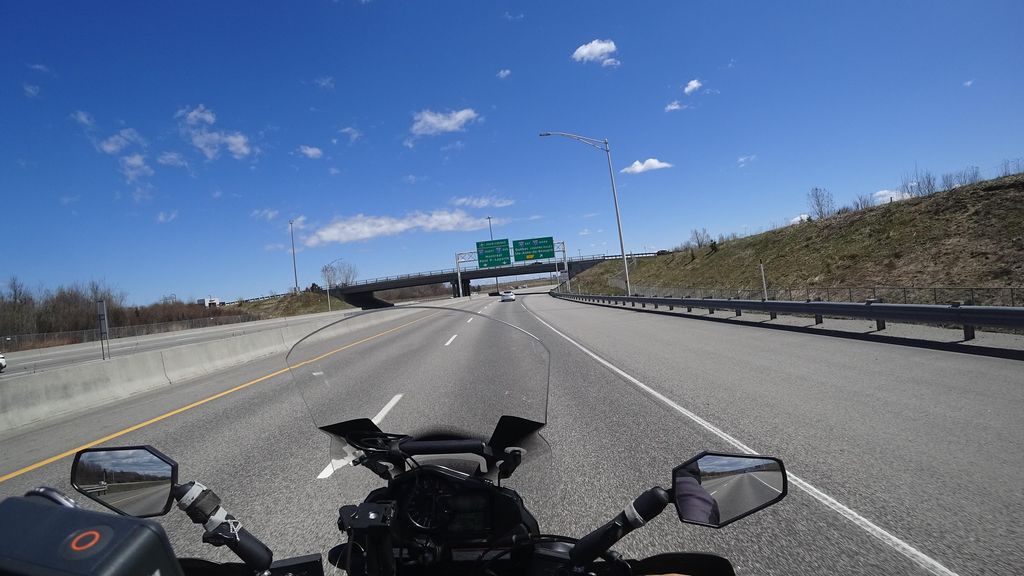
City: quebec_city